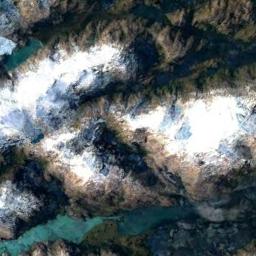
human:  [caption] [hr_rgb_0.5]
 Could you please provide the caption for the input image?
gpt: There are many plants on the snowberg .

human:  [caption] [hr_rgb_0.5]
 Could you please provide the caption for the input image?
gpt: In the mountains of the snow mountain, Only the peak of the mountain is covered by snow, And there is a lake in the snow mountain .

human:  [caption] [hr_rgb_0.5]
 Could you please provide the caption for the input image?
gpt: The snow berg is next to the lake .

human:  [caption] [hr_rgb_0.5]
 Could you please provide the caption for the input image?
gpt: The snowberg is covered with snow and ice in the top and some fiords are in the snowberg .

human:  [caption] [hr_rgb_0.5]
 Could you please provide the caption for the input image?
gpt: There are some snow and two green rivers on the snowberg .